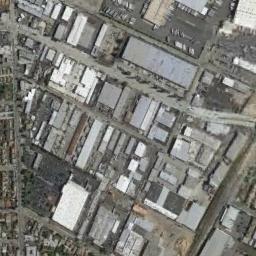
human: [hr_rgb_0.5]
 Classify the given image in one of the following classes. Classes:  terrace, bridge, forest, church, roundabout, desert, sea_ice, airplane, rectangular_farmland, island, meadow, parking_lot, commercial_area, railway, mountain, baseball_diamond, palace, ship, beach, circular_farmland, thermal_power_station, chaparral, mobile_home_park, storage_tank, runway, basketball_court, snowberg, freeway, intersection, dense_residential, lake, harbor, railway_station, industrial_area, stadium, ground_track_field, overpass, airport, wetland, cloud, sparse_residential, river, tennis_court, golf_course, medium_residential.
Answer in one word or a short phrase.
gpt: industrial_area